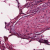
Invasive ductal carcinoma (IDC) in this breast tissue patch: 1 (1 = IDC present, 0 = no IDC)